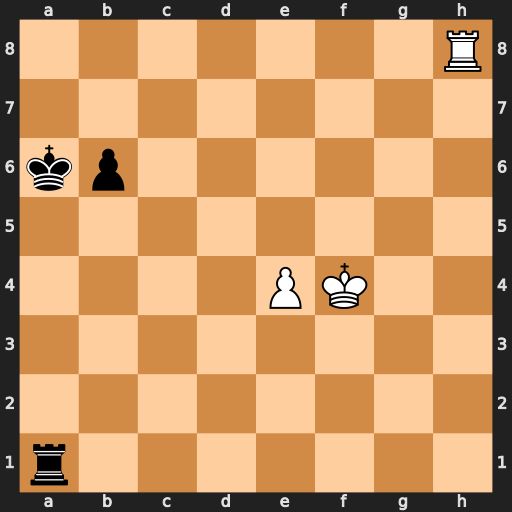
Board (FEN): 7R/8/kp6/8/4PK2/8/8/r7
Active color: w
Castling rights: -
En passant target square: -
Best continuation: Ra8+ Kb5 Rxa1